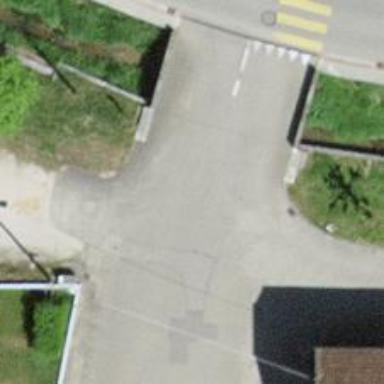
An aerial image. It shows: Residential road with asphalt surface and no sidewalks.